Field crop: maize
Growth stage: 2
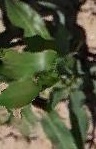
Species: maize